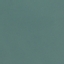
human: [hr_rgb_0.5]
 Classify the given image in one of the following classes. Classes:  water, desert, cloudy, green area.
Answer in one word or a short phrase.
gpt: water